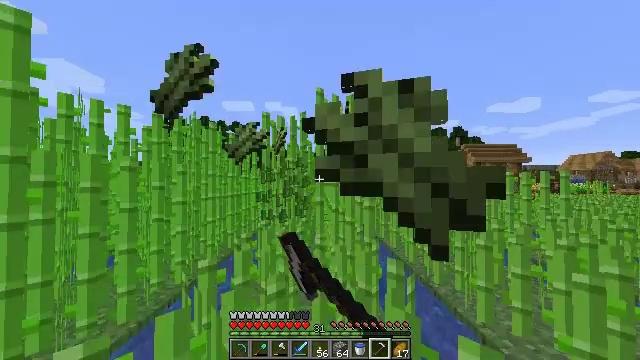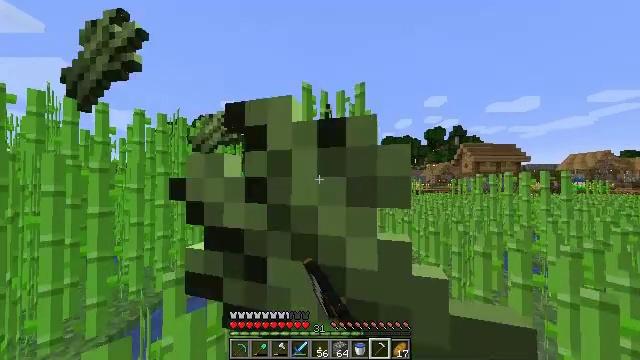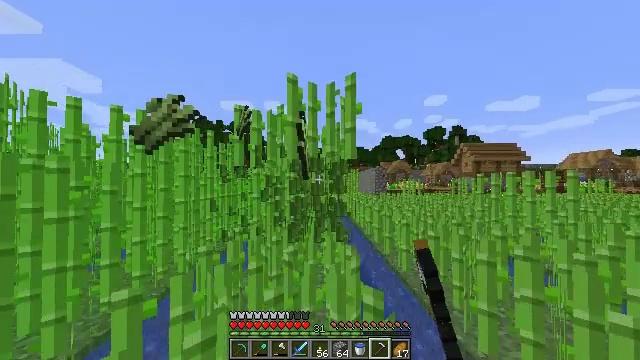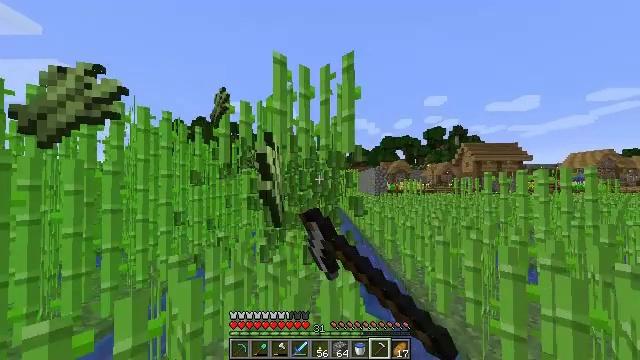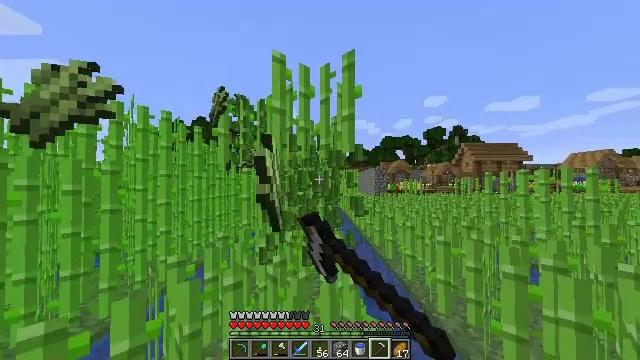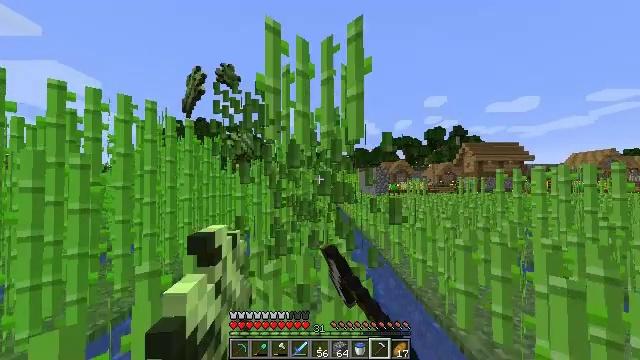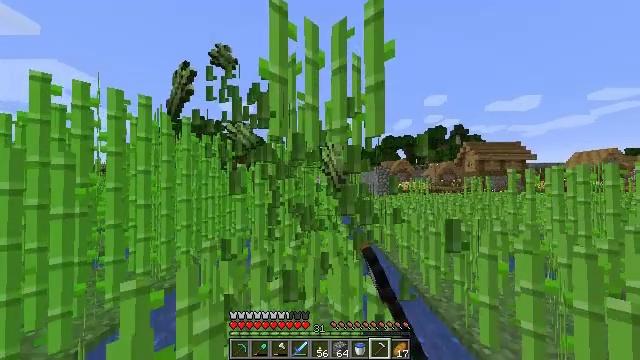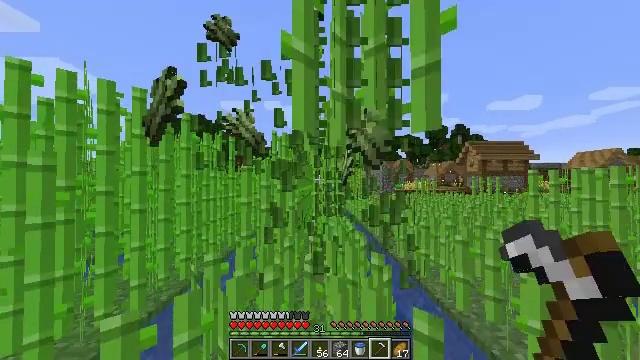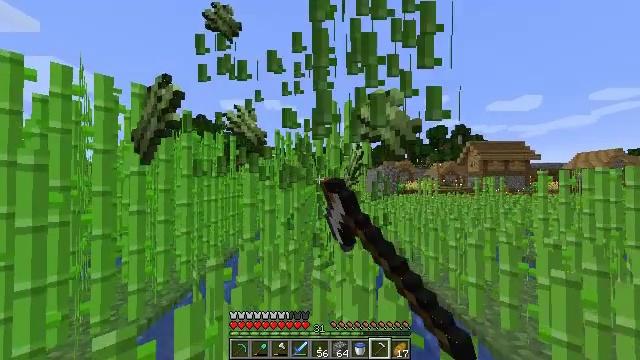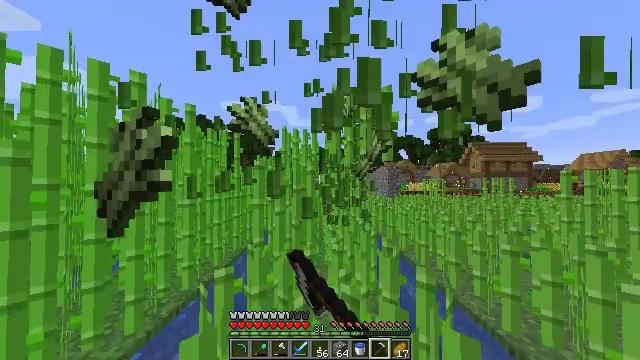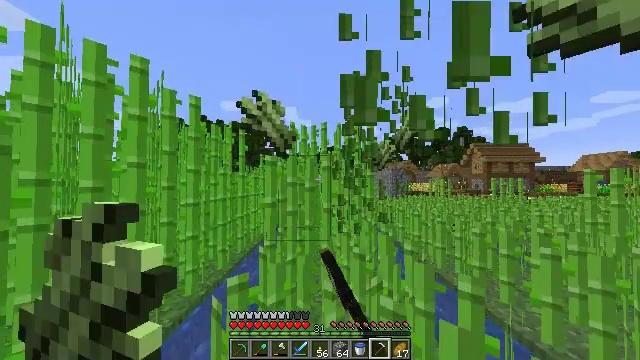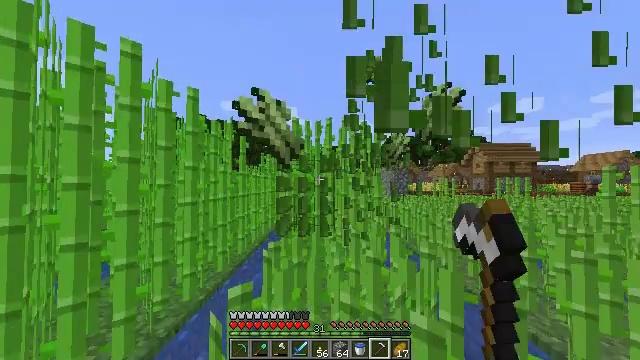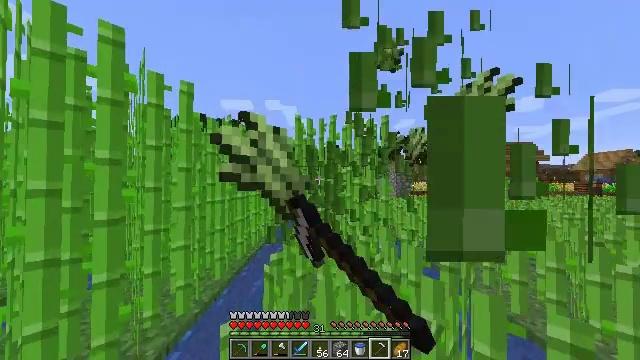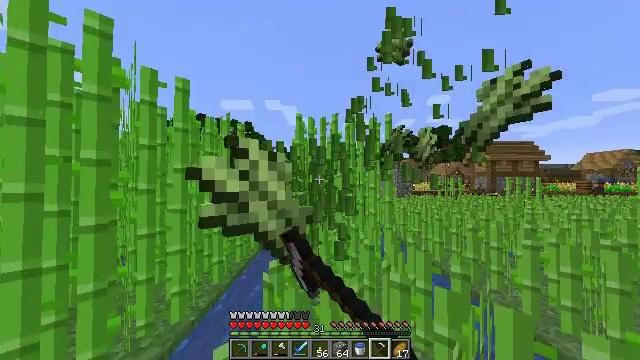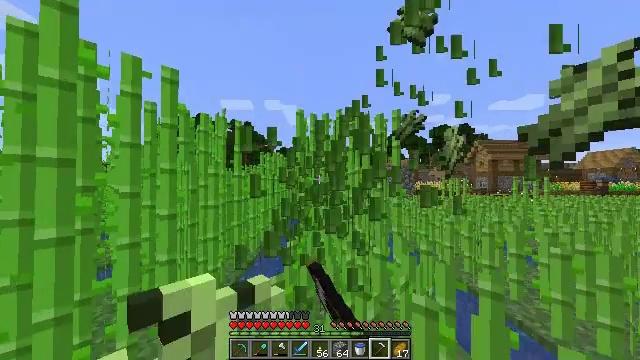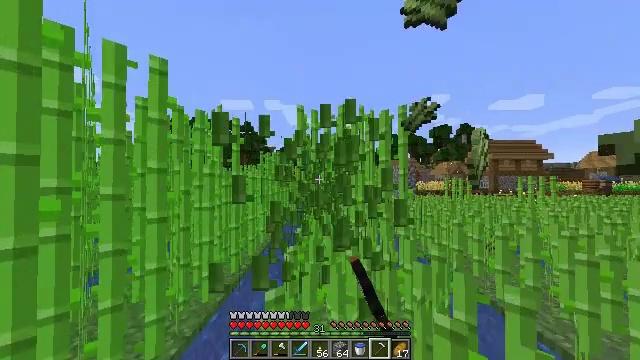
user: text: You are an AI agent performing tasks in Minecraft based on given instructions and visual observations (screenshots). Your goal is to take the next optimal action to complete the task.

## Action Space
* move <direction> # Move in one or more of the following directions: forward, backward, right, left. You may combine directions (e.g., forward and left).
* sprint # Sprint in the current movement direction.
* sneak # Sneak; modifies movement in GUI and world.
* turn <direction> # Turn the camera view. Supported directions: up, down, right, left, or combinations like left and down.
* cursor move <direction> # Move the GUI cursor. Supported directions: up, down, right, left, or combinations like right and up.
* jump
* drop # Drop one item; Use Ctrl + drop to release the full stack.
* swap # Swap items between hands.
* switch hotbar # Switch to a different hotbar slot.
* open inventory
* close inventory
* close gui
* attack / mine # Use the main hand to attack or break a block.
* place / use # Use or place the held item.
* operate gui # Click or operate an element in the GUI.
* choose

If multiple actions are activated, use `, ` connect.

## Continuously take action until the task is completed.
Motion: motion action
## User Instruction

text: Mine the sugar cane near rivers.
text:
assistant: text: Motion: move forward and move right, sprint, attack / mine
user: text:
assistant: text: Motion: move forward, sprint, attack / mine
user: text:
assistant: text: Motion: move forward, sprint, attack / mine
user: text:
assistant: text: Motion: move forward, sprint, attack / mine
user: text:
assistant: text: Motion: move forward and move left, sprint, attack / mine
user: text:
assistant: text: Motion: move forward and move left, sprint, attack / mine
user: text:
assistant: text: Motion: move forward and move left, sprint, attack / mine
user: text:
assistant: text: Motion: move forward and move left, sprint, attack / mine
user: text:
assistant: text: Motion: move forward and move left, sprint, attack / mine
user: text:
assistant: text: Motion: move forward and move left, sprint, attack / mine
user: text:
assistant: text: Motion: move forward, sprint, attack / mine
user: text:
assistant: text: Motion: move forward, sprint, attack / mine
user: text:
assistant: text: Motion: move forward, sprint, attack / mine
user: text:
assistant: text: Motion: move forward, sprint, attack / mine
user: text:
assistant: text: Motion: move forward, sprint, attack / mine
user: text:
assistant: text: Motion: move forward and move right, sprint, attack / mine
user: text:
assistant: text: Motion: move forward and move right, sprint, attack / mine
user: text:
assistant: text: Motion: move forward and move right, sprint, attack / mine
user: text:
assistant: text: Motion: move forward and move right, sprint, attack / mine
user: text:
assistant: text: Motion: move forward, sprint, attack / mine
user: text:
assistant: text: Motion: move forward, sprint, attack / mine
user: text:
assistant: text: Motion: move forward, sprint, attack / mine
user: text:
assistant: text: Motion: move forward and move left, sprint, attack / mine
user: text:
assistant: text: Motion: move forward and move left, sprint, attack / mine
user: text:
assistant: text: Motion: move forward and move left, sprint, attack / mine
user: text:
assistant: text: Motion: move forward and move left, sprint, attack / mine
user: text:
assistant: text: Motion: move forward and move left, sprint, attack / mine
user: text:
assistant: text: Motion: move forward and move left, sprint, attack / mine
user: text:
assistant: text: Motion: move forward, sprint, attack / mine
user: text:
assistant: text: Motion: move forward, sprint, attack / mine